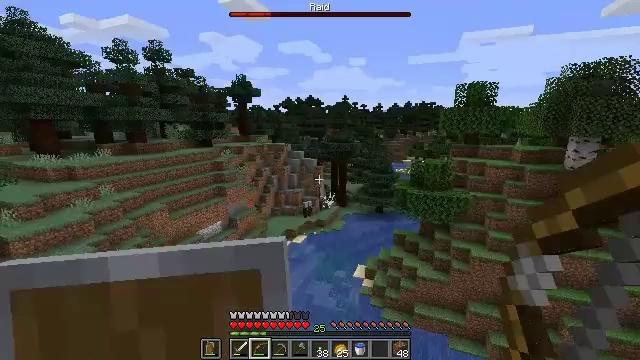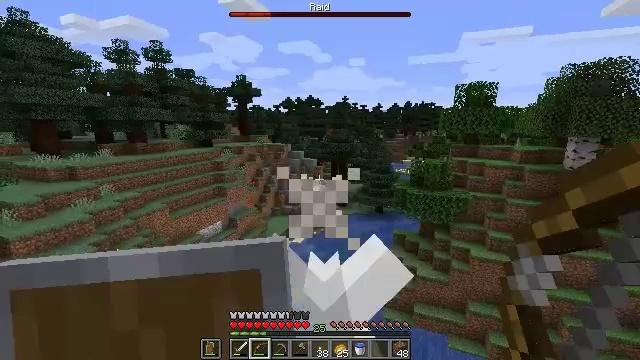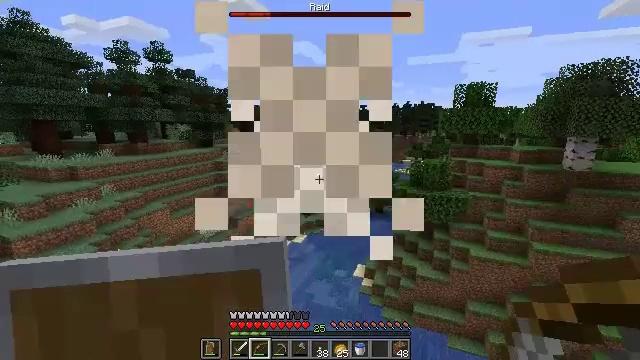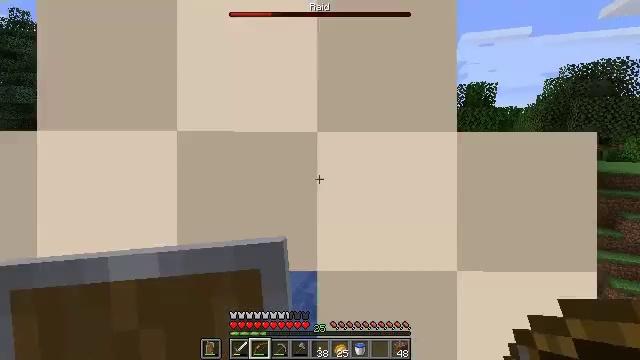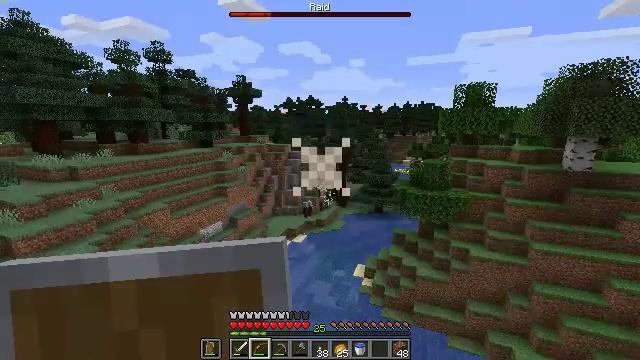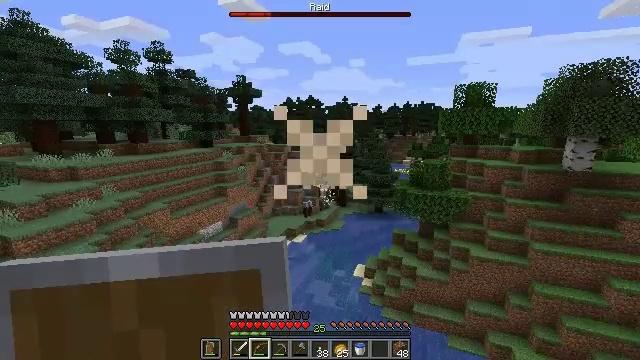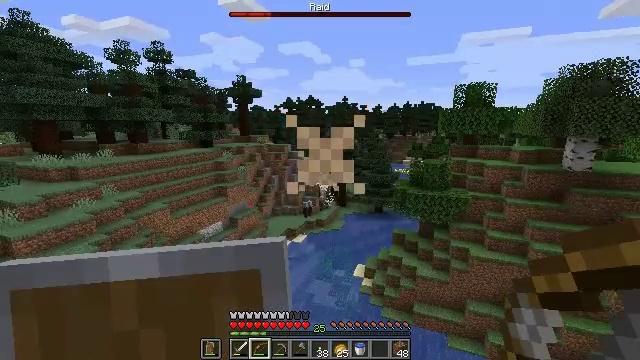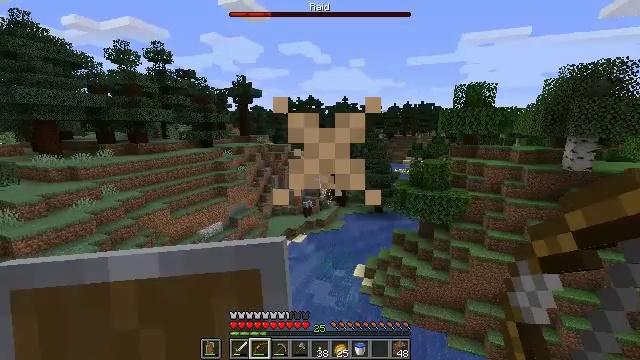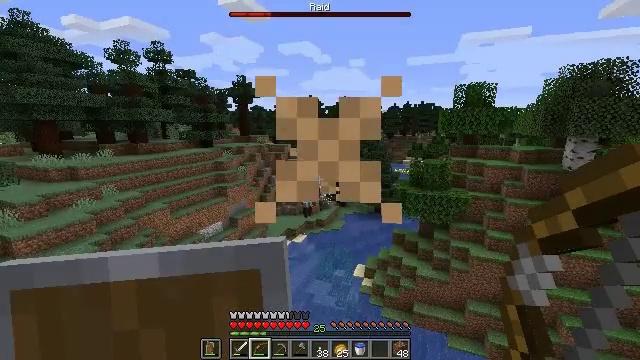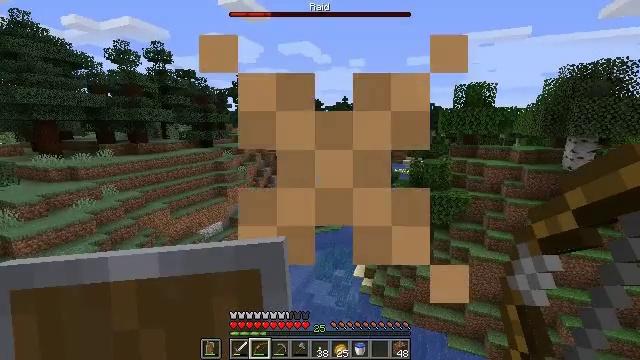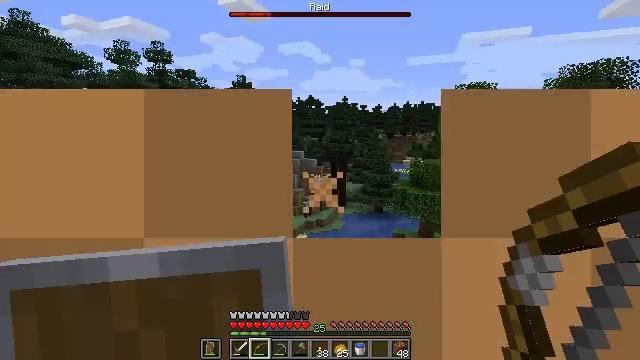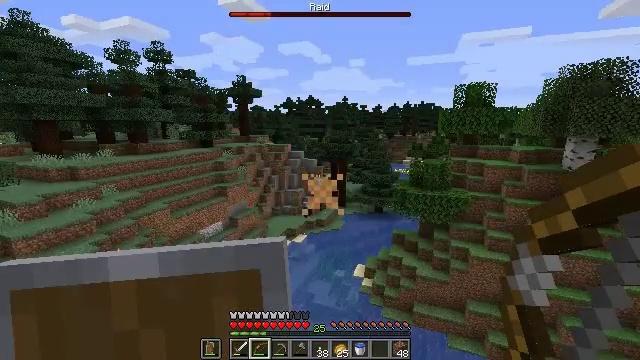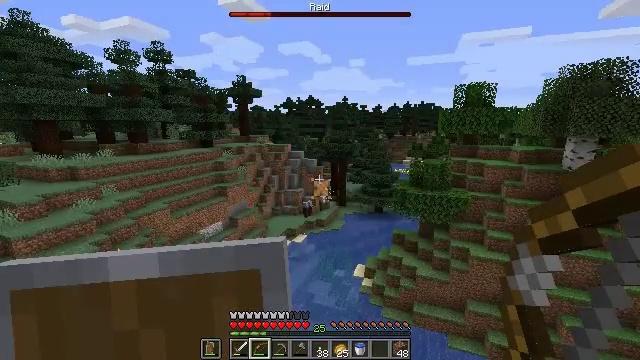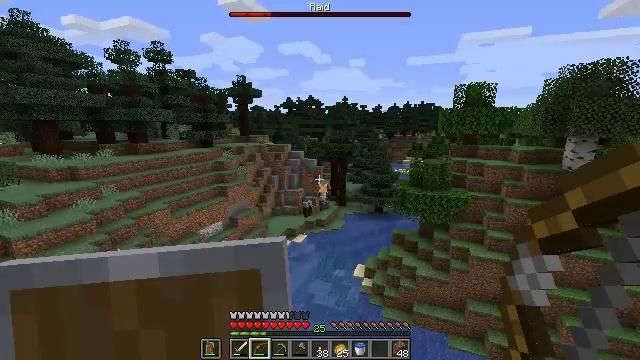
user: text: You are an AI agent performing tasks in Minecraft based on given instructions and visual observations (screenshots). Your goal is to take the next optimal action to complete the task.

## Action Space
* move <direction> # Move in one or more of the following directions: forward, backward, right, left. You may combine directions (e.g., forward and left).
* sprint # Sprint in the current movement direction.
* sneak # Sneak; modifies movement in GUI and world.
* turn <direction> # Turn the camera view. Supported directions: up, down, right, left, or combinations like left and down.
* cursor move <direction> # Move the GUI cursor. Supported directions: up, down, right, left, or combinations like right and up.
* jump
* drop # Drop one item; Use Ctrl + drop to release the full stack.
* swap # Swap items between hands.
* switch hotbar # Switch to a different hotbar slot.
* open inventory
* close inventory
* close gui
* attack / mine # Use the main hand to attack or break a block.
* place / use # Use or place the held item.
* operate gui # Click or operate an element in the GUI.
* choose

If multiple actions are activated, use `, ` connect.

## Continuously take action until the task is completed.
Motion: motion action
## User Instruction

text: Kill a vindicator.
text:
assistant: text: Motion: no_op
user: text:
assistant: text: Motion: no_op
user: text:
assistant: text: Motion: no_op
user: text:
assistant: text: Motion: no_op
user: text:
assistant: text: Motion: no_op
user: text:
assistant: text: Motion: no_op
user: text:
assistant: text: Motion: no_op
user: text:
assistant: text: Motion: no_op
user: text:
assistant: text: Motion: no_op
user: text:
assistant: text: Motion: no_op
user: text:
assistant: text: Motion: no_op
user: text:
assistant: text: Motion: no_op
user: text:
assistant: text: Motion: no_op
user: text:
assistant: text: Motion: no_op